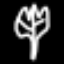
Label: leaf